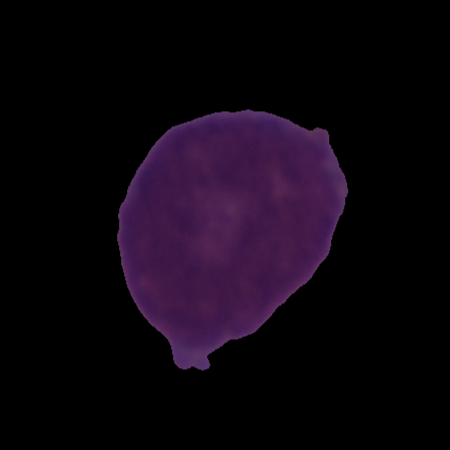
Label: healthy